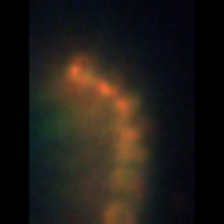
Taxon: Chaetoceros
Group: Diatoms